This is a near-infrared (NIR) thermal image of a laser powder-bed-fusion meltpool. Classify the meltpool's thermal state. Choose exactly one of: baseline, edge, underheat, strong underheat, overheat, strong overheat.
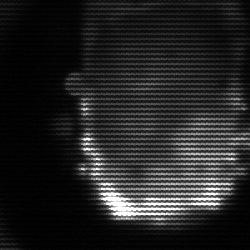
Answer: baseline